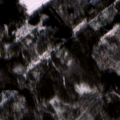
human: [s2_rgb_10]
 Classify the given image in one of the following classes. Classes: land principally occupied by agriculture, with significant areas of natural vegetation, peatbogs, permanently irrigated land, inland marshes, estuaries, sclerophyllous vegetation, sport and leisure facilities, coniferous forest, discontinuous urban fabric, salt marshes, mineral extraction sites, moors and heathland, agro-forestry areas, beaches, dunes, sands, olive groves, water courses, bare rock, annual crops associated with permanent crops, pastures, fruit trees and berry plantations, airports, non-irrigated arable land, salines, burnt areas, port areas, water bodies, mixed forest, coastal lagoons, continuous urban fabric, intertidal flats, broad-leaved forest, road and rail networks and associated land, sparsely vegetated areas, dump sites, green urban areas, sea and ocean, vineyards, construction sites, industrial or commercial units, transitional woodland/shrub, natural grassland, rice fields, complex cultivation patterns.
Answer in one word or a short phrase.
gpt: land principally occupied by agriculture, with significant areas of natural vegetation, coniferous forest, mixed forest, transitional woodland/shrub